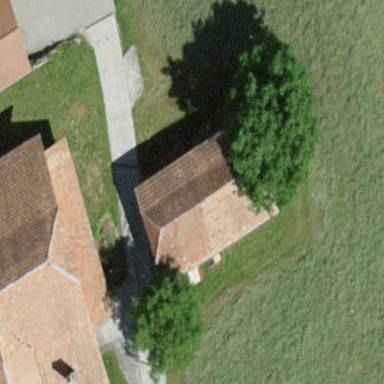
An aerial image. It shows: Rural barn.